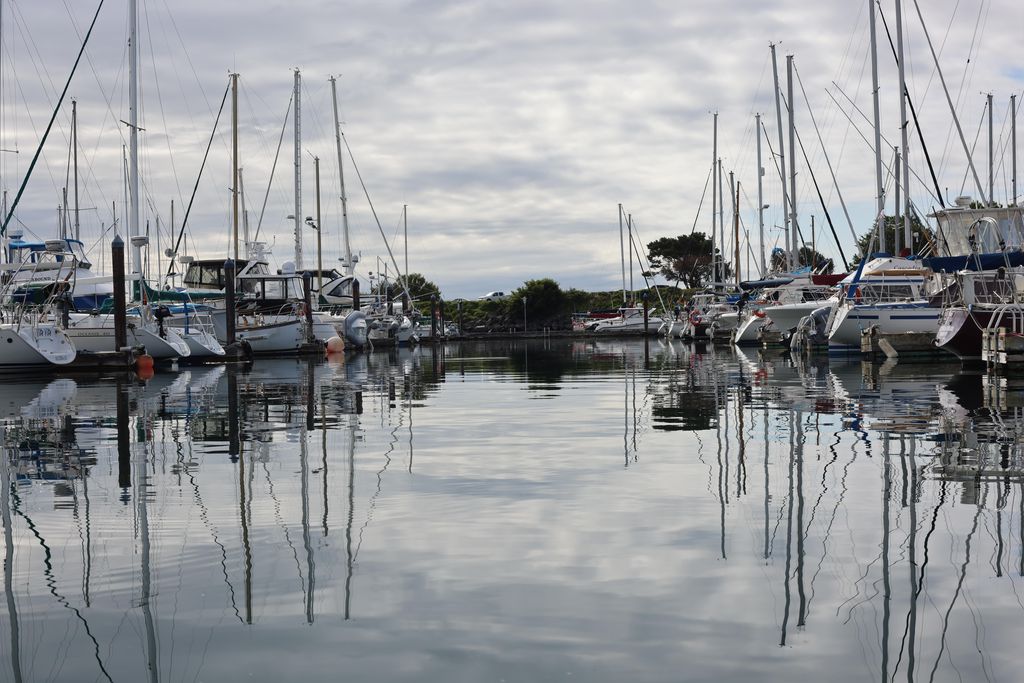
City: victoria